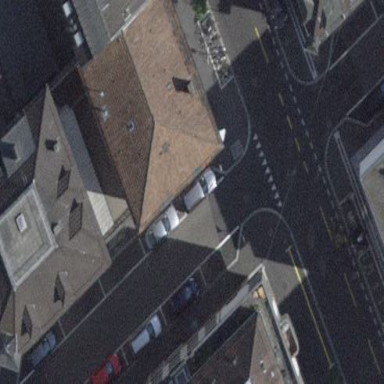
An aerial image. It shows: Pyramidal-roofed apartment building with floralwhite facade and chocolate-colored roof.